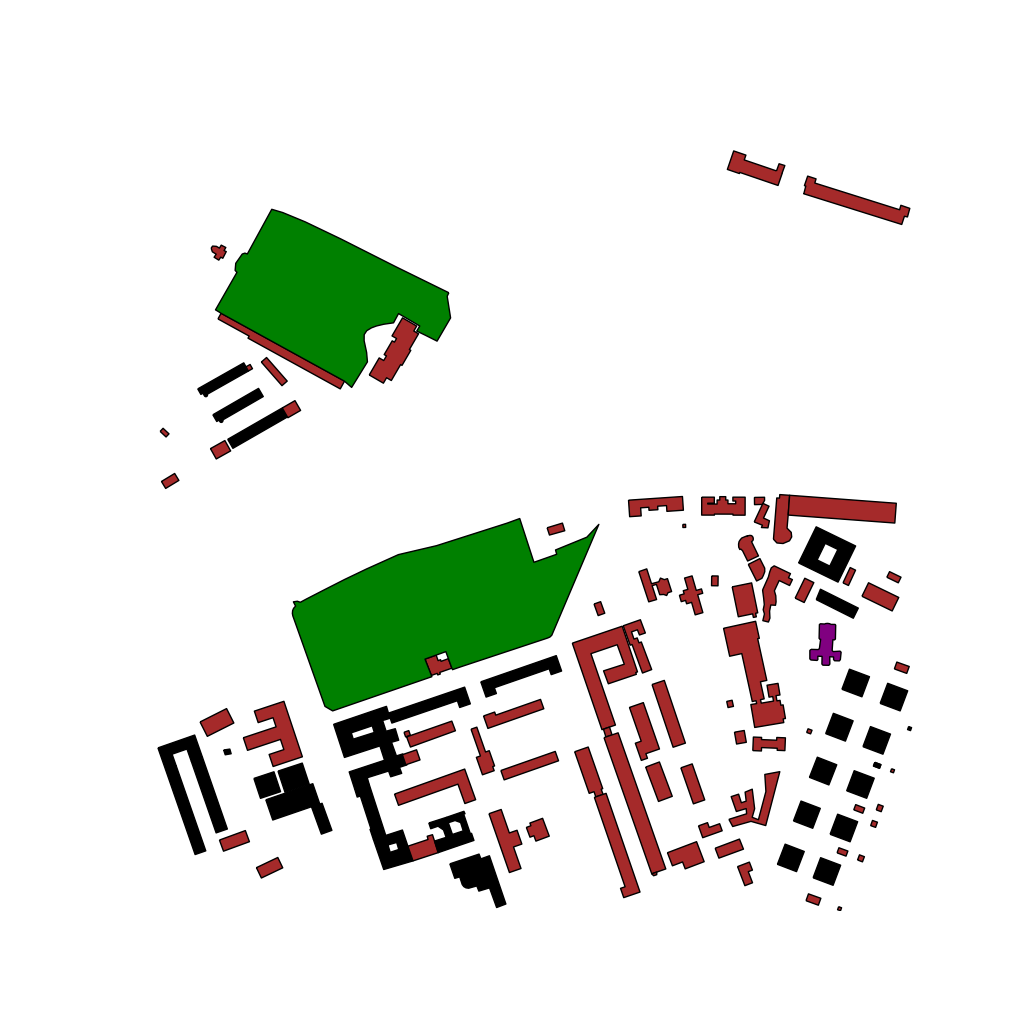
Tags: overhead vector_map, business, industrial, recreation, residential, historical, modern, soviet, high_rise, individual_rise, low_rise, medium_rise, density_1, Building, Facility, Kinder, Park, 1.0 km²